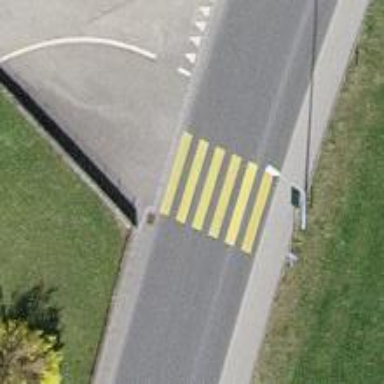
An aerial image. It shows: Zebra crossing on the road.